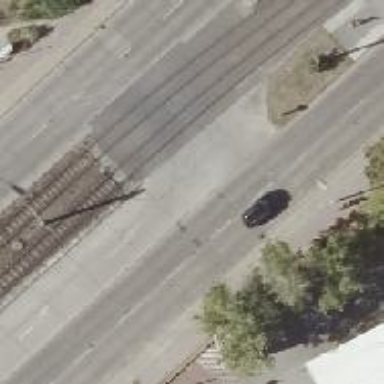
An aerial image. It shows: Tram level crossing on railway.